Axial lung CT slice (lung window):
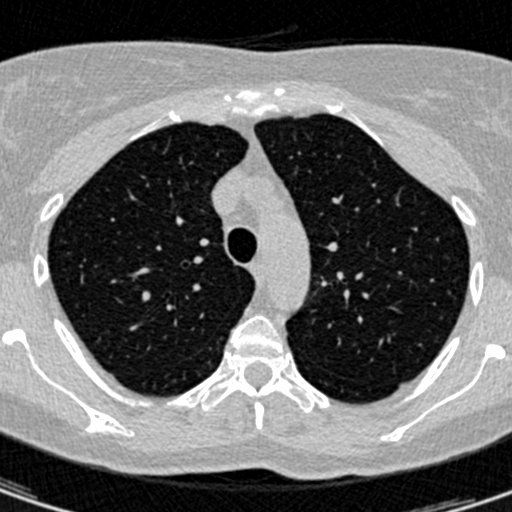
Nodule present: no